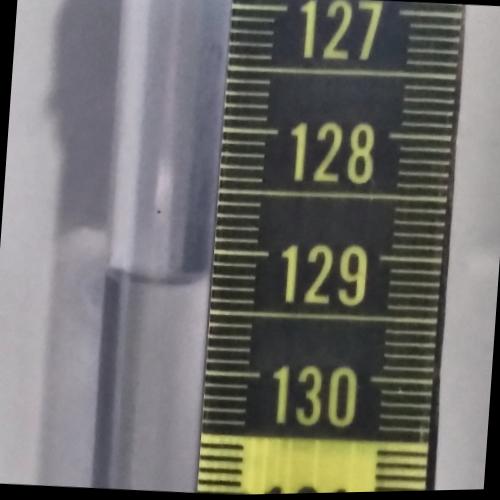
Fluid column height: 129.3 cm